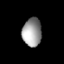
Tissue: lung
Cell type: Others
Senescence score: 0.2138
Nuclear area (px): 531
Mean DAPI intensity: 156.921